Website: lowes
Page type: review-order
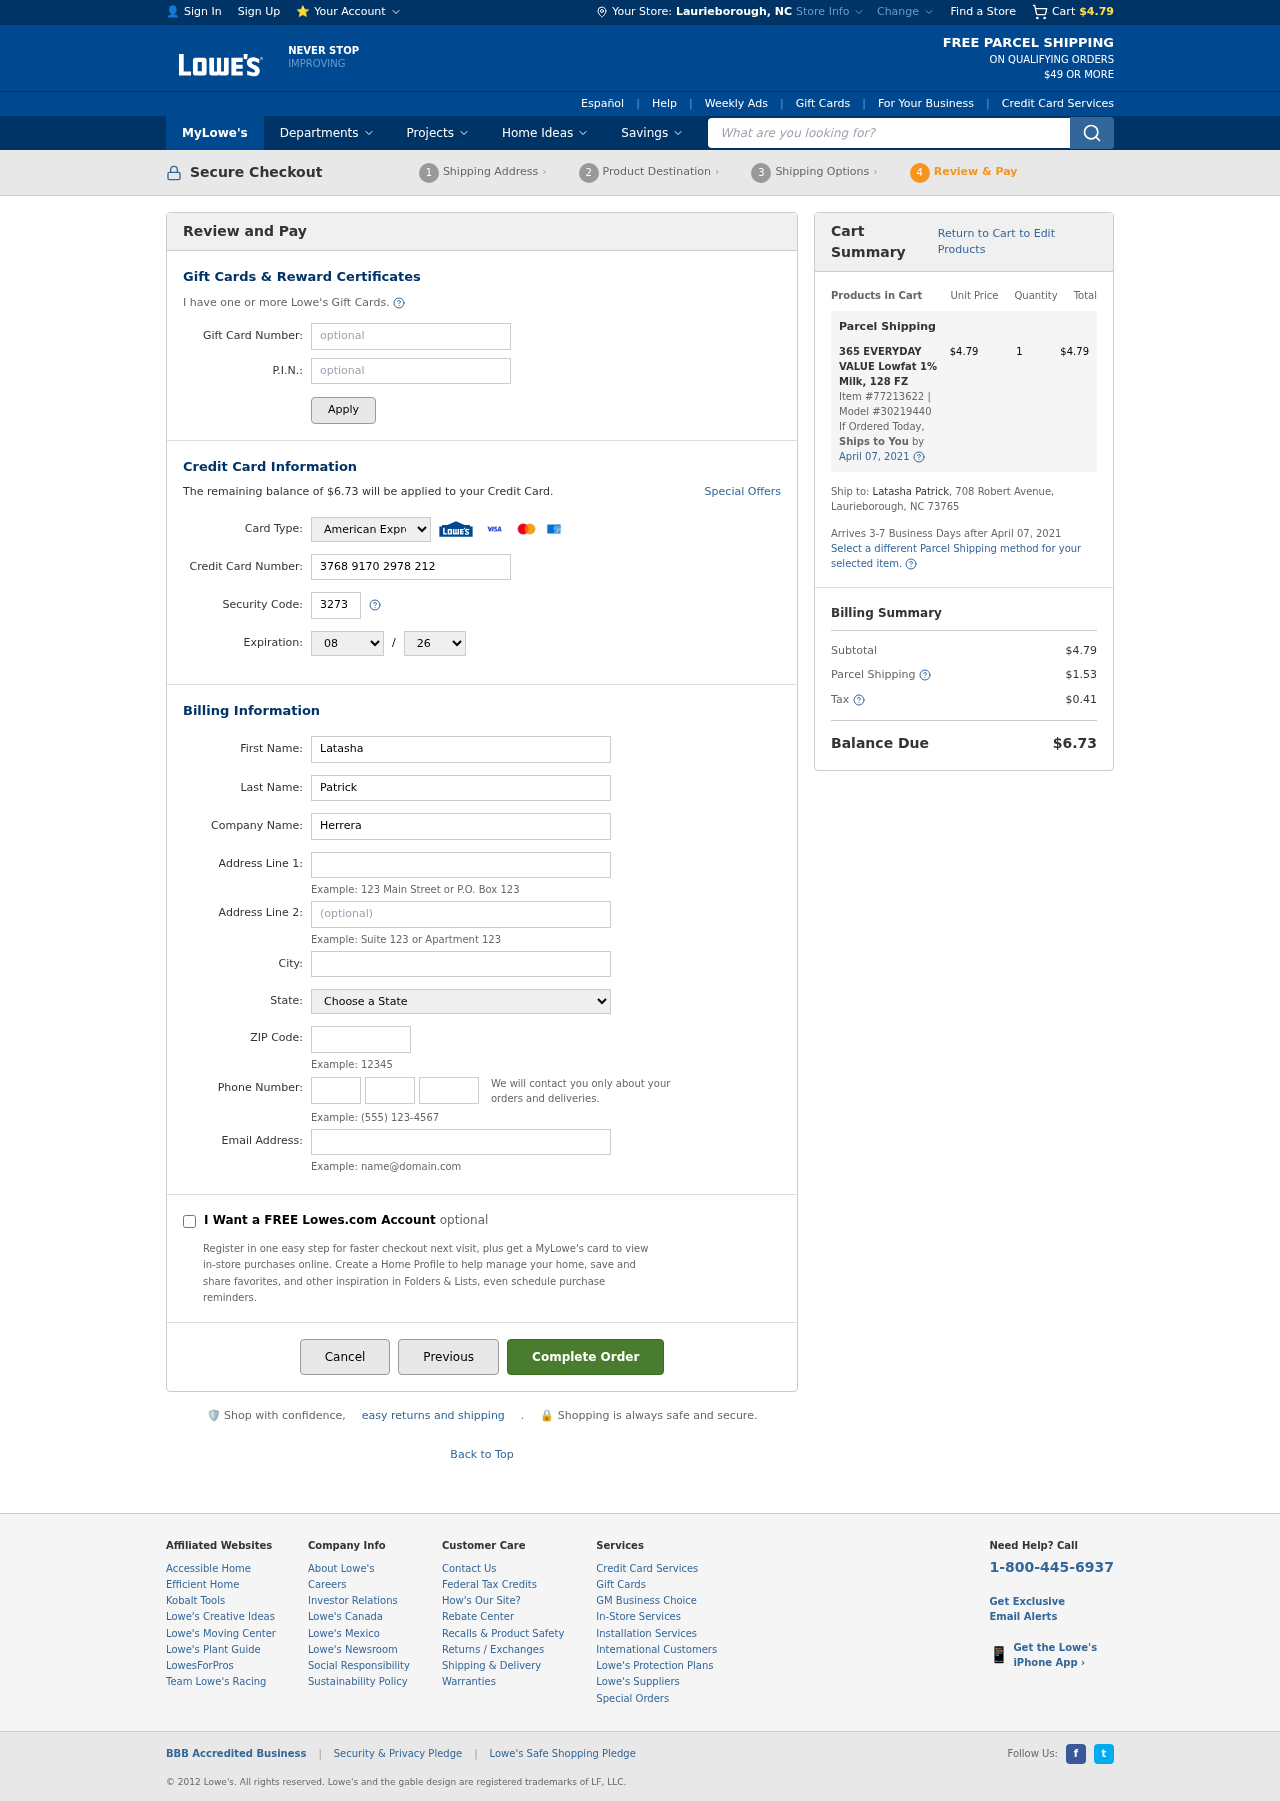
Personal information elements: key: PII_CARD_CVV
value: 3273
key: PII_CARD_EXPIRY_MONTH
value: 08
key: PII_CARD_EXPIRY_YEAR
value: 26
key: PII_CARD_NUMBER
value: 3768 9170 2978 212
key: PII_CARD_TYPE
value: American Express
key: PII_CITY
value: Laurieborough
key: PII_CITY_STATE
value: Laurieborough, NC
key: PII_COMPANY
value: Herrera PLC
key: PII_EMAIL
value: latashapatrick@hotmail.com
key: PII_FIRSTNAME
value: Latasha
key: PII_LASTNAME
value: Patrick
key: PII_PHONE_AREA
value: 315
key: PII_PHONE_PREFIX
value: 419
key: PII_PHONE_SUFFIX
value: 8588
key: PII_POSTCODE
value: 73765
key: PII_STATE
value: North Carolina
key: PII_STREET
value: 708 Robert Avenue
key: PII_STREET2
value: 708 Robert Avenue
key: PII_FULLNAME2
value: Latasha Patrick
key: PII_STATE_ABBR
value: NC
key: PII_POSTCODE_FULL
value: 73765
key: PII_CITY_STATE_ZIP
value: Laurieborough, NC 73765
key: PII_POSTCODE_NUMERIC
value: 73765
Product elements: key: PRODUCT1_NAME
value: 365 EVERYDAY VALUE Lowfat 1% Milk, 128 FZ
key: PRODUCT1_PRICE
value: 4.79
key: PRODUCT1_QUANTITY
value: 1
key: PRODUCT1_ITEM_NUMBER
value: Item #77213622
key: PRODUCT1_MODEL_NUMBER
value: Model #30219440
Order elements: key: ORDER_SUBTOTAL
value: $4.79
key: ORDER_BALANCE_DUE
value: $6.73
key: ORDER_SHIPPING_DATE
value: April 07, 2021
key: ORDER_ITEM_TOTAL
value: $4.79
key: ORDER_SHIPPING_DATE2
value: April 07, 2021
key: ORDER_SHIPPING_COST
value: $1.53
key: ORDER_TAX
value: $0.41
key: ORDER_TOTAL
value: $6.73
Search elements: key: HEADER_SEARCH
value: What are you looking for?